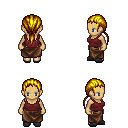
a pixel art fantasy rpg character, female body template, human, tanned skin, maroon pirate shirt, robe skirt, blonde ponytail hairstyle, gray slippers, four views (front, back, left, right), 2x2 character sprite sheet, small pixel art, hard edges, no anti-aliasing